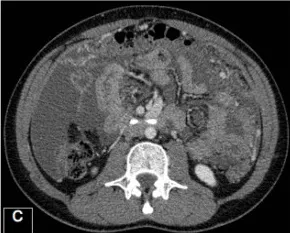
Activity of Trabectedin in DSRCT. Significant reduction of the omental disease. After three cycles of Trabectedin in case 2.
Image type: radiology (ct)